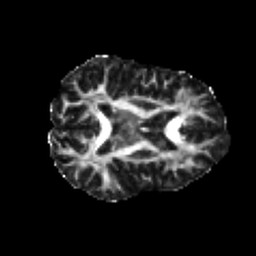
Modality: FA
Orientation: axial
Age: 25
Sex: female
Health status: healthy
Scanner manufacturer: philips
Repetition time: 7.388 s
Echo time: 0.08599 s